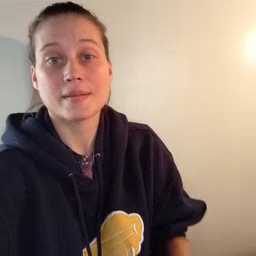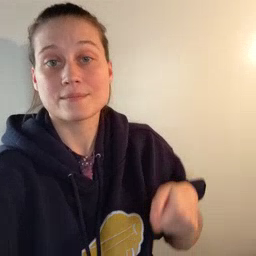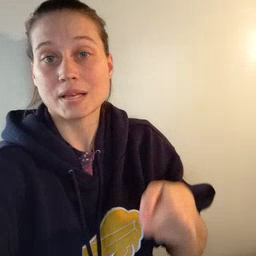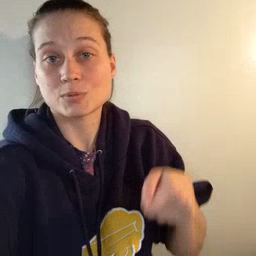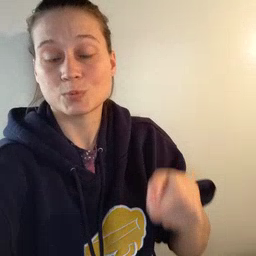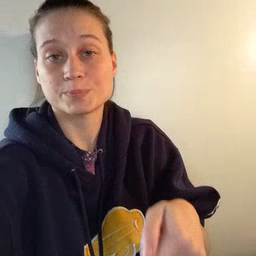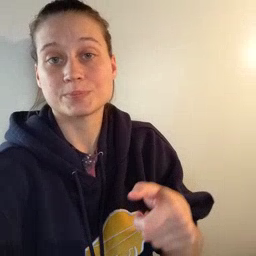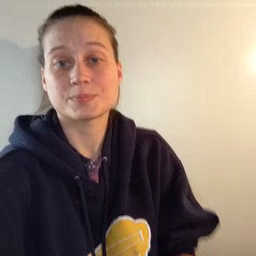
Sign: vacuum